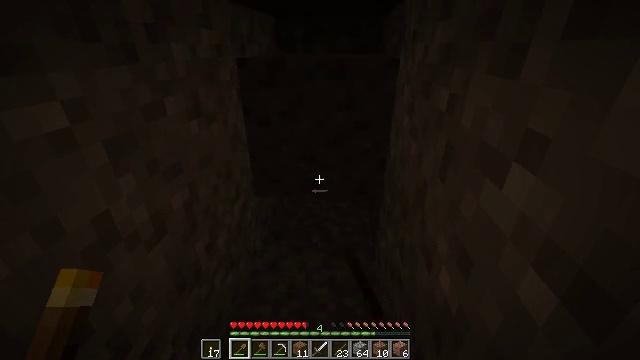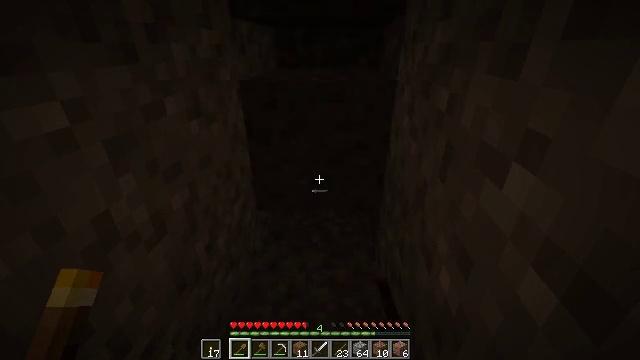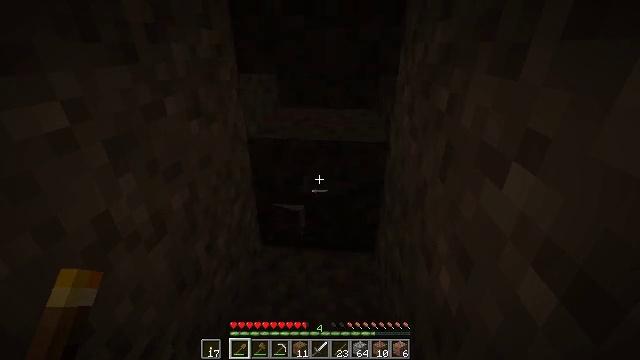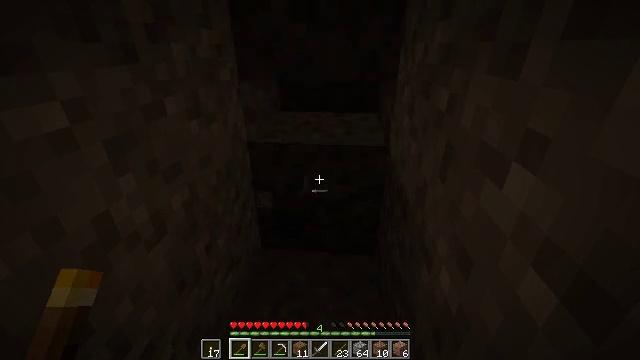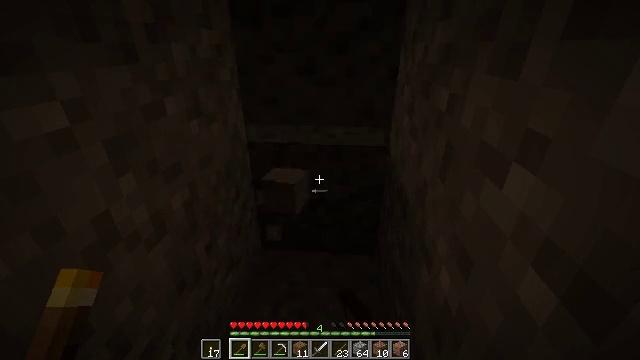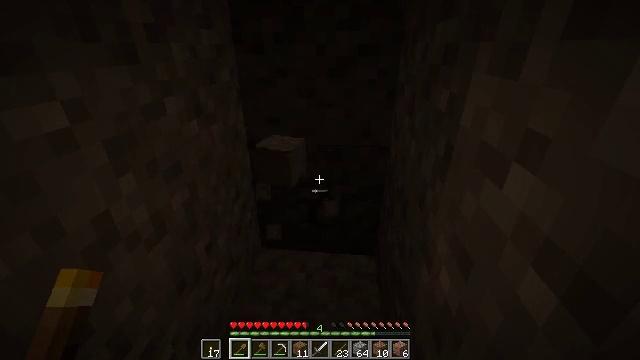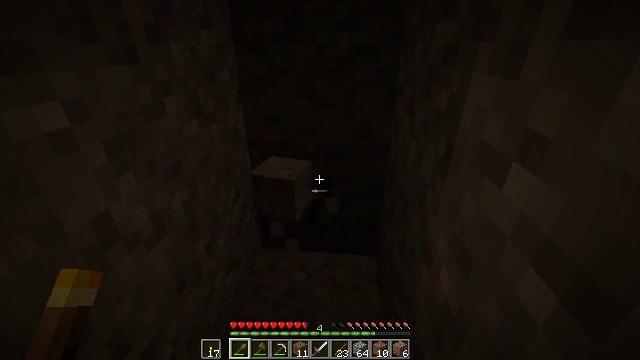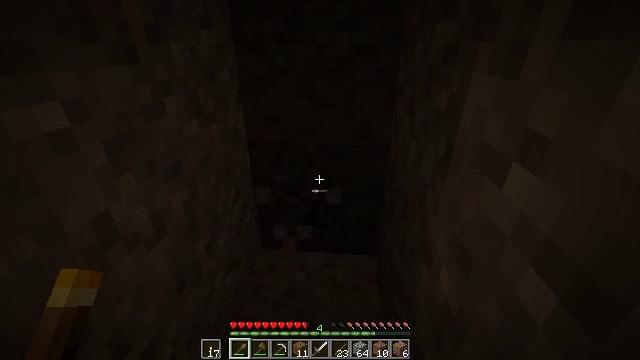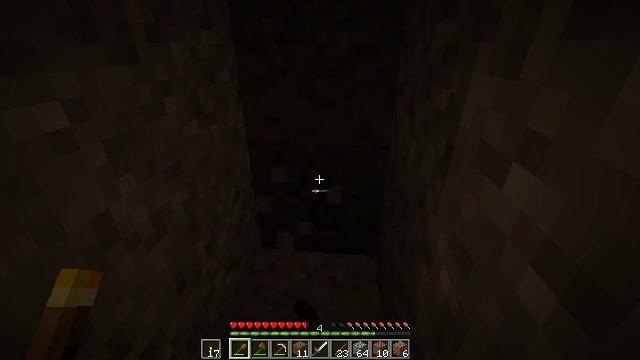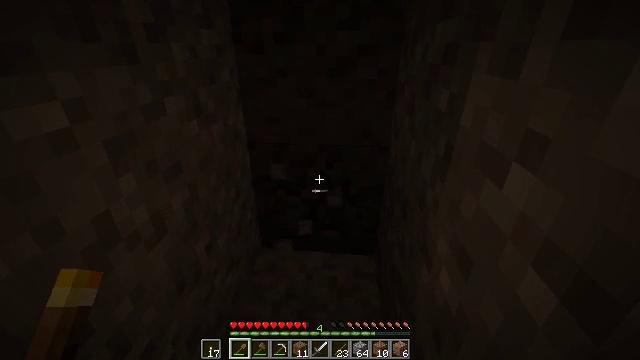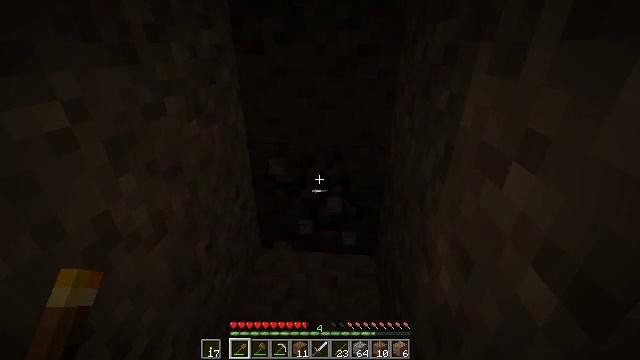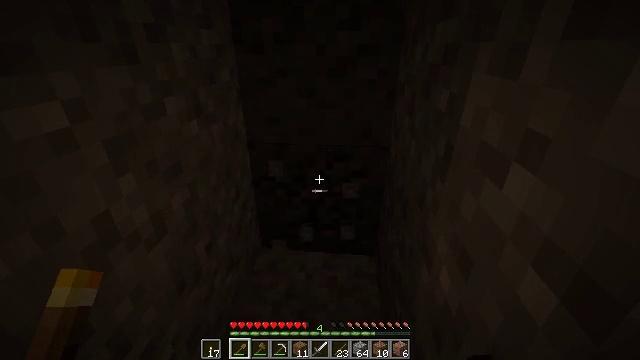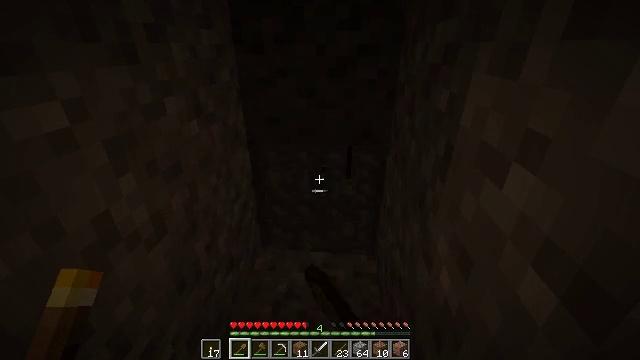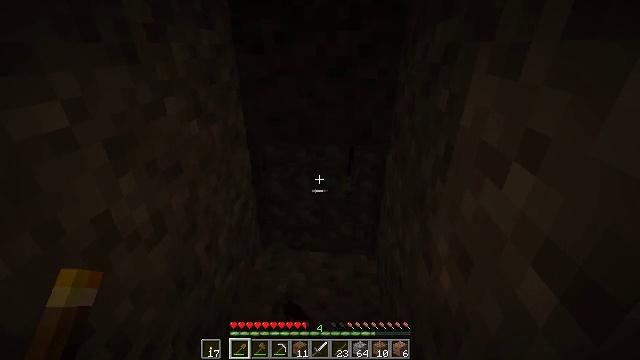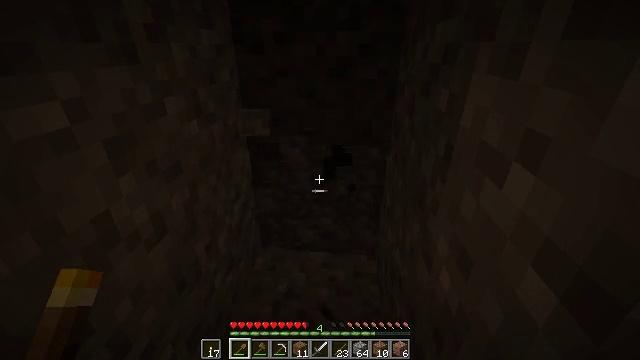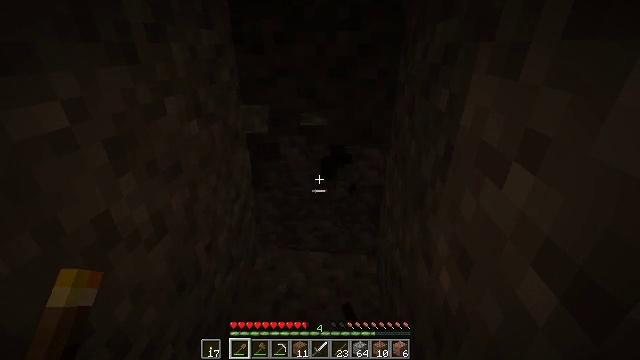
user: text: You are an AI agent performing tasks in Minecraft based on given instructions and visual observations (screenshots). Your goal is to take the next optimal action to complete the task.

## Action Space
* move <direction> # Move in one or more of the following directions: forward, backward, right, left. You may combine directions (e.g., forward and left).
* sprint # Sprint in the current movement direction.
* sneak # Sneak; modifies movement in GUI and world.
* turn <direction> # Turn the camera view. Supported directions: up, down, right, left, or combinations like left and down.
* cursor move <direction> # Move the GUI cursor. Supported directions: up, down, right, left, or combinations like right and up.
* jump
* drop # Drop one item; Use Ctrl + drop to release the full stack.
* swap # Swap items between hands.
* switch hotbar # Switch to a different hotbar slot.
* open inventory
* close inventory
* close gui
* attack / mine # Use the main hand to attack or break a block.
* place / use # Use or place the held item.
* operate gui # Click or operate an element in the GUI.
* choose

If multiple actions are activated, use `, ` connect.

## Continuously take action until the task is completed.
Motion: motion action
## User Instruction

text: Gather gravel by digging.
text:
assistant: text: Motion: attack / mine
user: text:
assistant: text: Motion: attack / mine
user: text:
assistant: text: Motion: attack / mine
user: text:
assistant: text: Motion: attack / mine
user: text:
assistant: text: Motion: attack / mine
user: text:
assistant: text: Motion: attack / mine
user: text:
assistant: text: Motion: attack / mine
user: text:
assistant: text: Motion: attack / mine
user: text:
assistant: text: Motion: attack / mine
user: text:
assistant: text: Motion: attack / mine
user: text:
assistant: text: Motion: attack / mine
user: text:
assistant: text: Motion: attack / mine
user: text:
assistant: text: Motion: attack / mine
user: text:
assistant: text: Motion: attack / mine
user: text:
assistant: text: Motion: attack / mine
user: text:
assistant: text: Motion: attack / mine
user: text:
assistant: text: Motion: attack / mine
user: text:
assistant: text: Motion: attack / mine
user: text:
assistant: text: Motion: attack / mine
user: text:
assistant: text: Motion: attack / mine
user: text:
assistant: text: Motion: attack / mine
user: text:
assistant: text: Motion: attack / mine
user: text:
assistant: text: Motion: attack / mine
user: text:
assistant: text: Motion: attack / mine
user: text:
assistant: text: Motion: attack / mine
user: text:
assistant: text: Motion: attack / mine
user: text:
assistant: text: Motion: attack / mine
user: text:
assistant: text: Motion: attack / mine
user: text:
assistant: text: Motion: attack / mine
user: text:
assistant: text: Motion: attack / mine